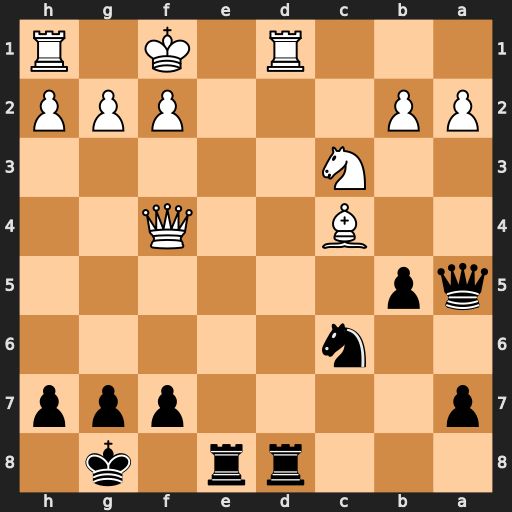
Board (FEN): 3rr1k1/p4ppp/2n5/qp6/2B2Q2/2N5/PP3PPP/3R1K1R
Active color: b
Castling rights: -
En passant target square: -
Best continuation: Rxd1+ Nxd1 Re1#